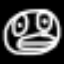
Label: frog